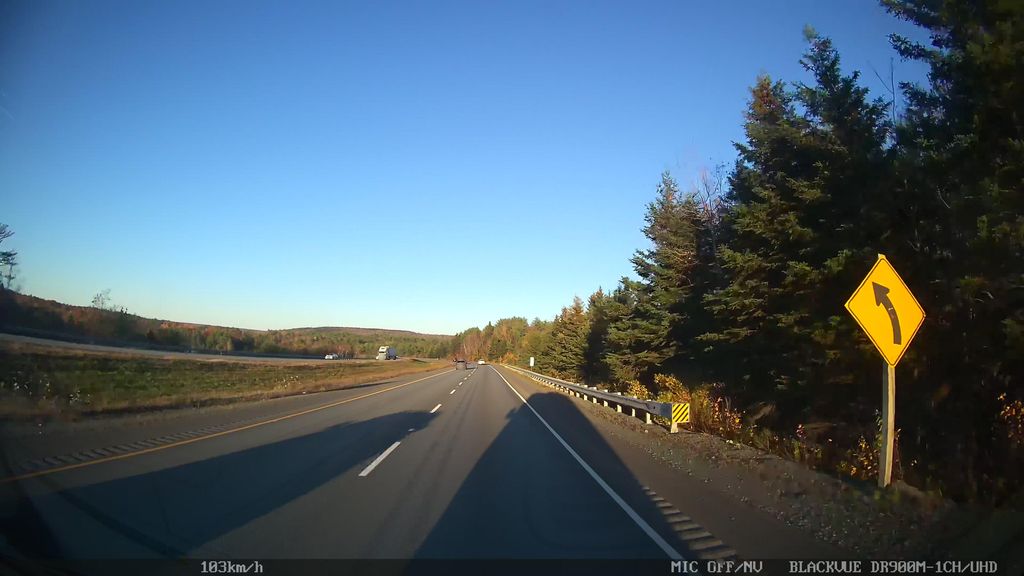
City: halifax